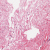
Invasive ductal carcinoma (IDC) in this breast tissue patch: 0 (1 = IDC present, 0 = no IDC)